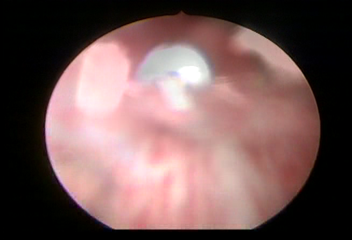
Modality: WLC
Class: Normal mucosa
Bladder cancer association: No